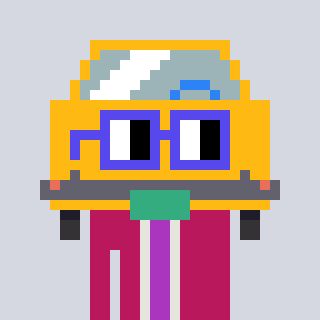
a pixel art character with square blue glasses, a taxi-shaped head and a darkpink-colored body on a cool background